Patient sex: M
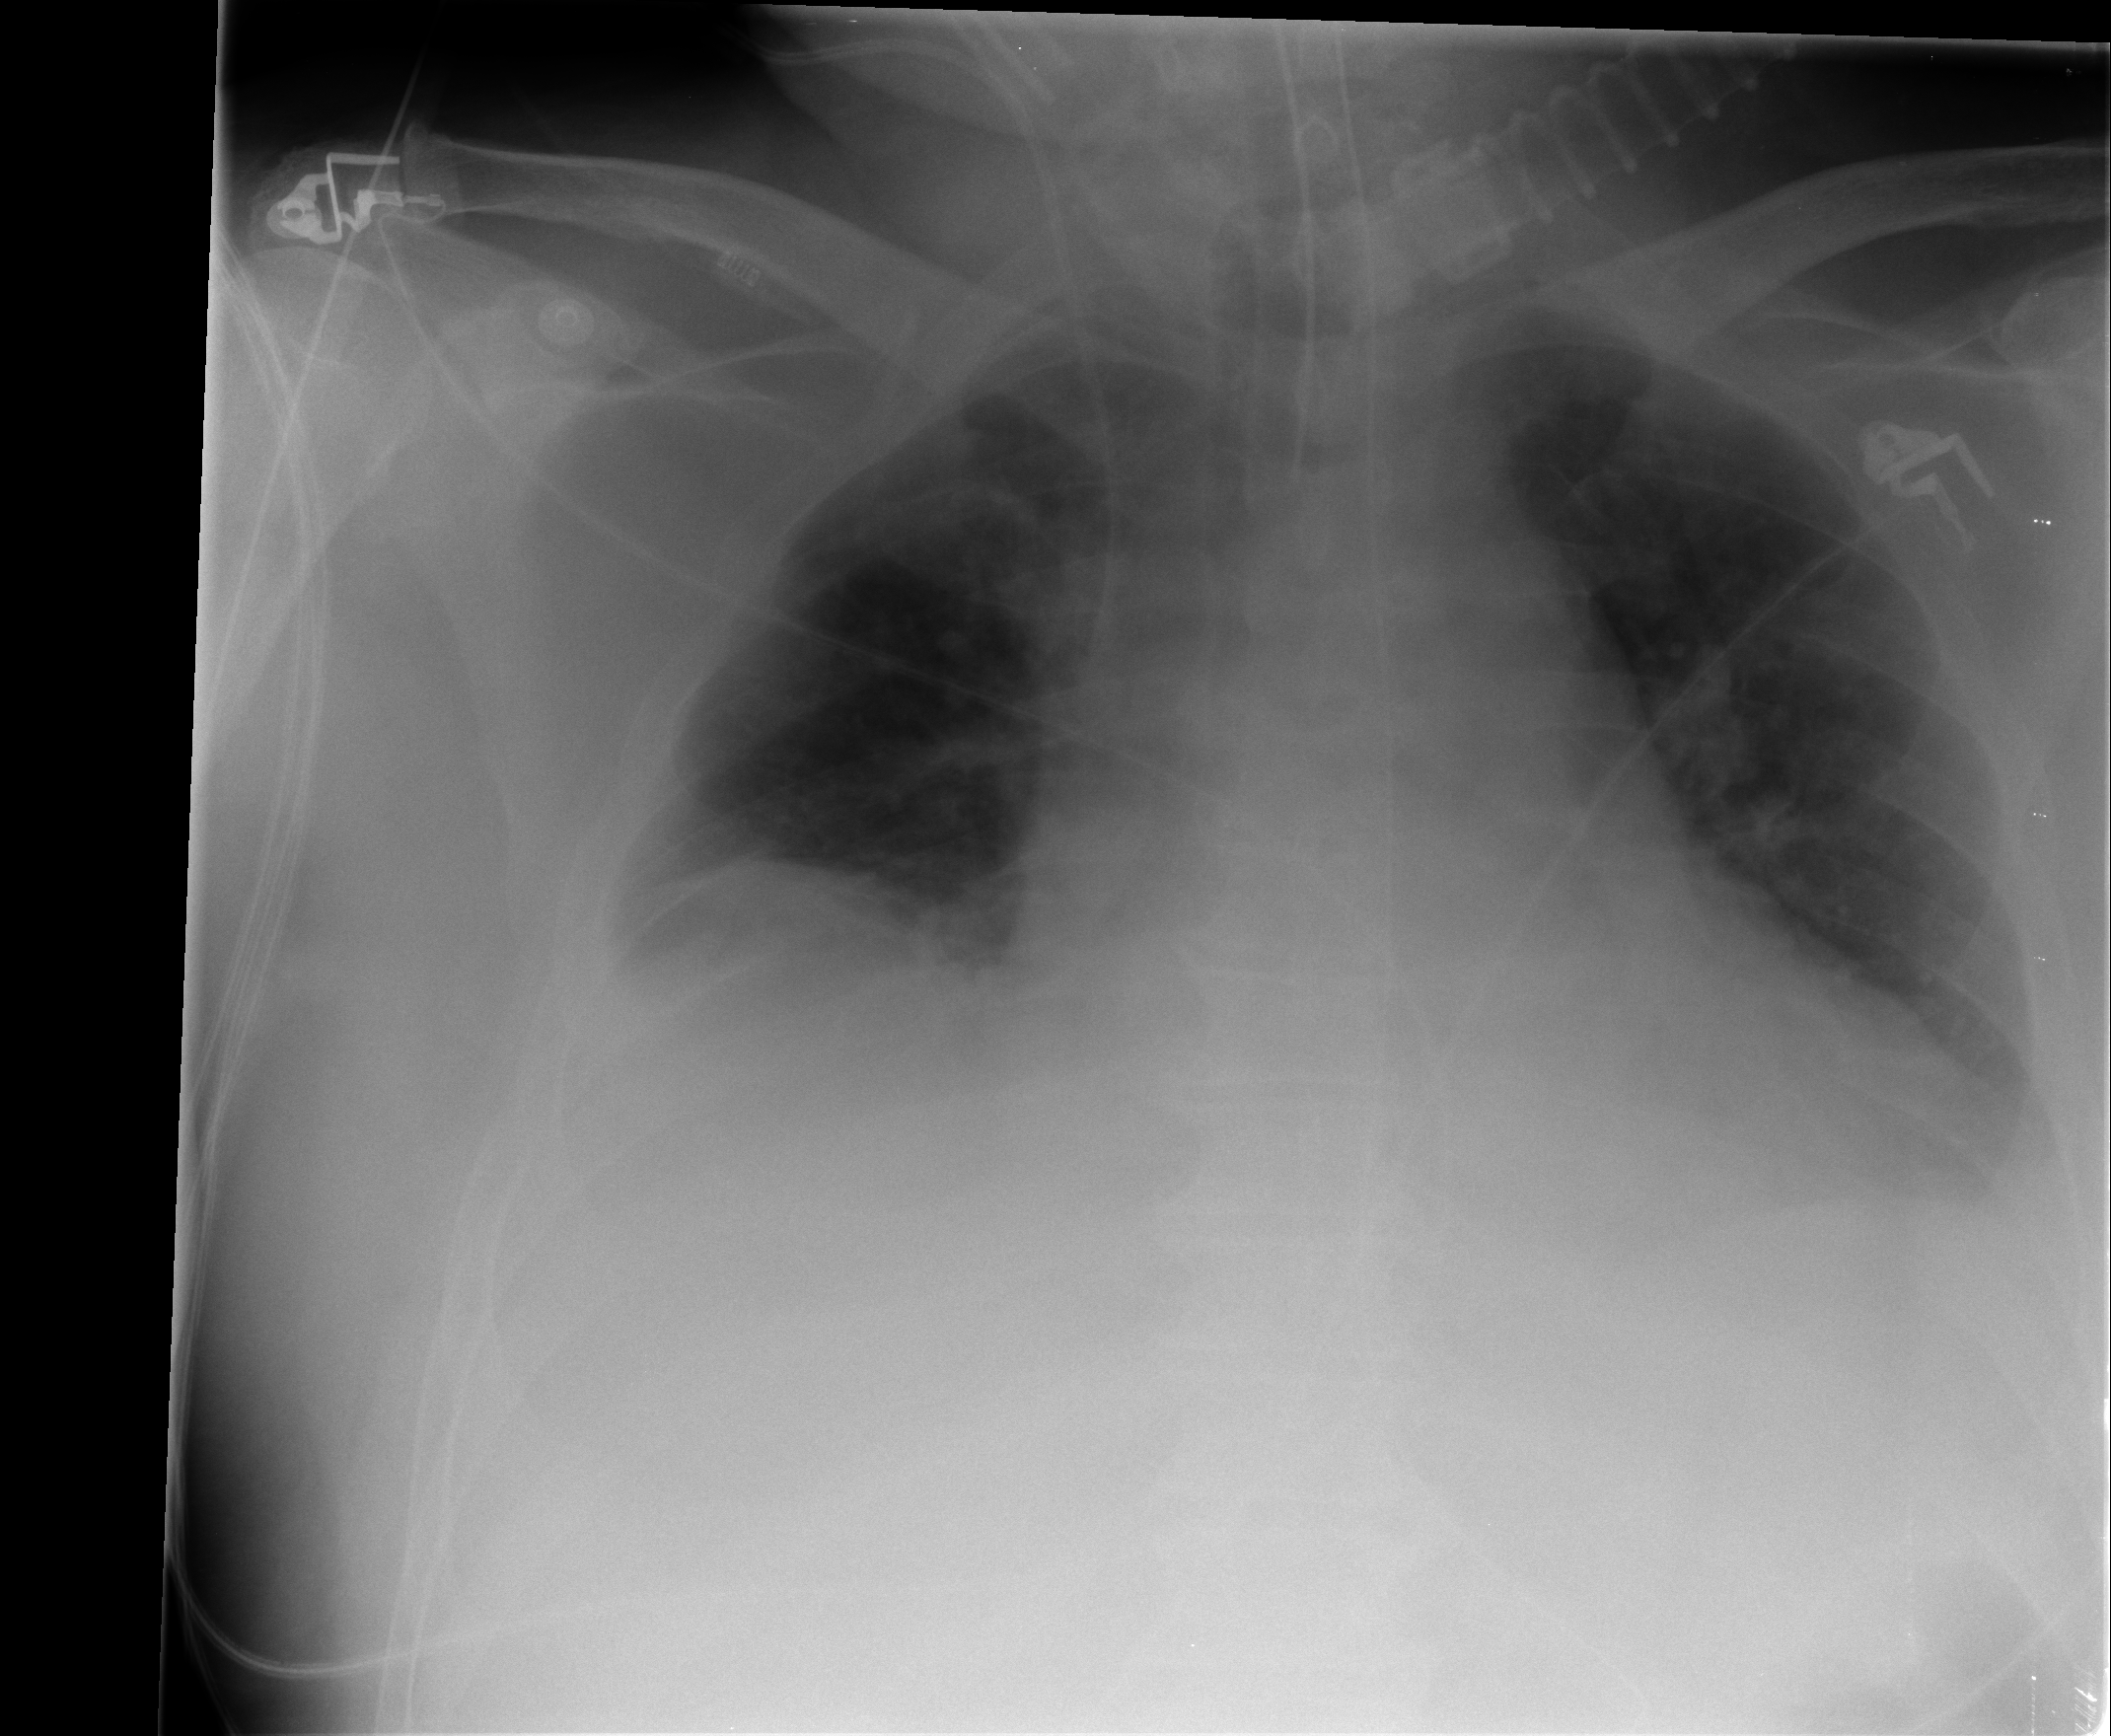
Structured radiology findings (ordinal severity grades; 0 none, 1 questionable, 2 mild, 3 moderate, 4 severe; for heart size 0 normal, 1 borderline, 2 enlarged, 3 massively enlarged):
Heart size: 2
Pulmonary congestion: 1
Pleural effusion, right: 1
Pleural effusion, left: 0
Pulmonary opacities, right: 0
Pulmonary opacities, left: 0
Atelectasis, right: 2
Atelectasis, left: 0